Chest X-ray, AP view. Patient: 57 years old, sex M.
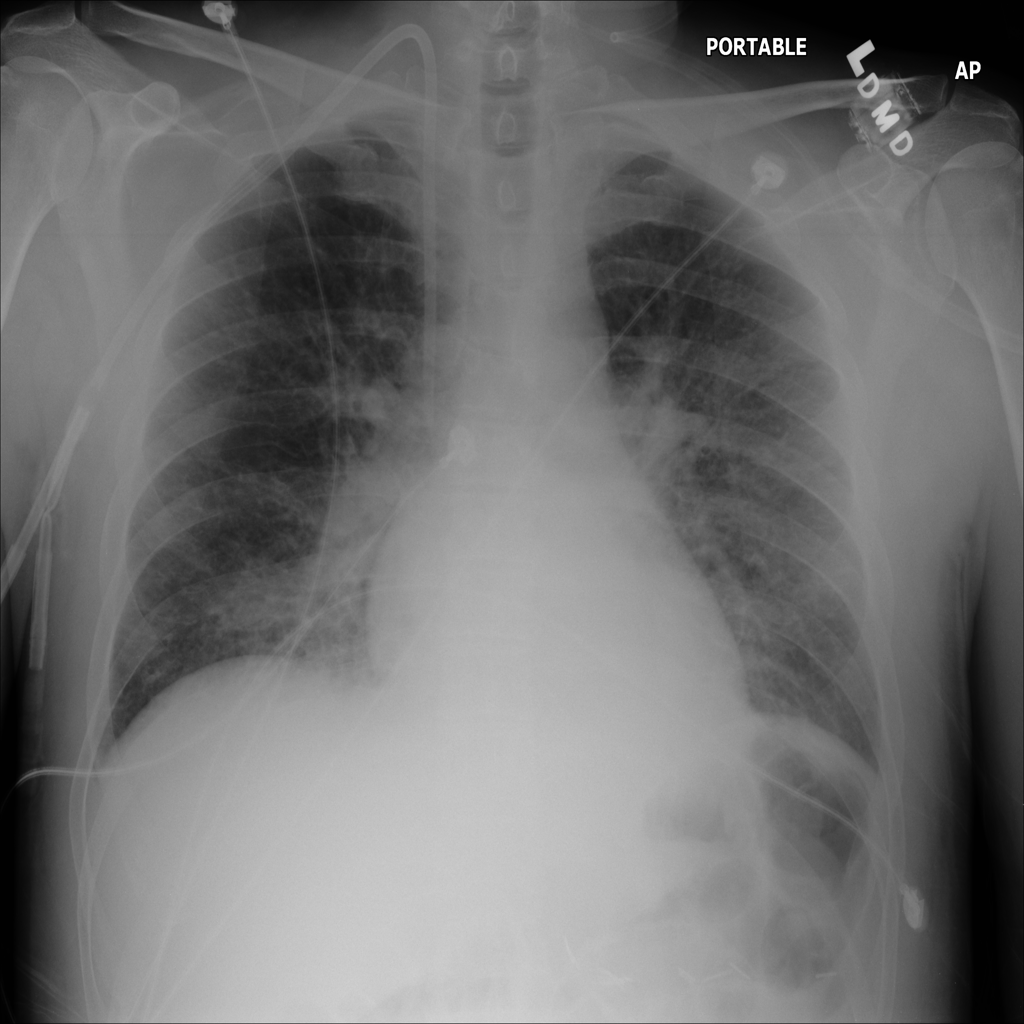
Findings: No Finding